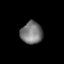
Tissue: lung
Cell type: Epithelial cells
Senescence score: 0.2193
Nuclear area (px): 476
Mean DAPI intensity: 119.882